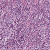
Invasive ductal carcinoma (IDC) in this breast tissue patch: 1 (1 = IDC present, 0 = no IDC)